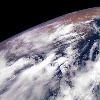
Label: cloud